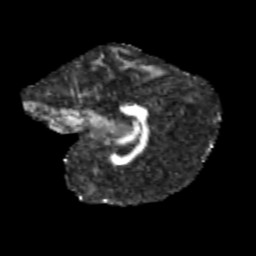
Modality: FA
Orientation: sagittal
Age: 12
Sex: male
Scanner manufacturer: siemens
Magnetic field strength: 3 T
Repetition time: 3.8 s
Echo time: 0.07 s